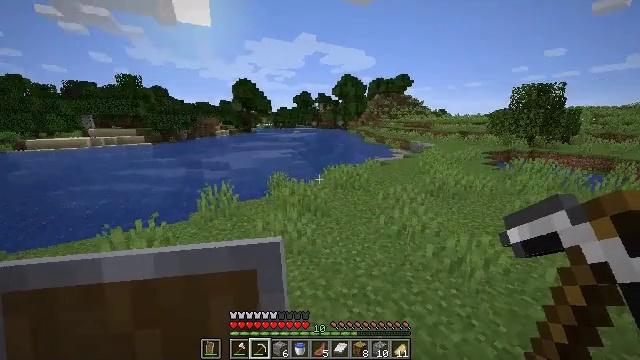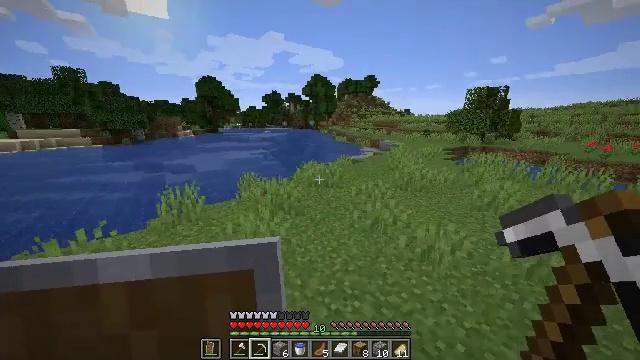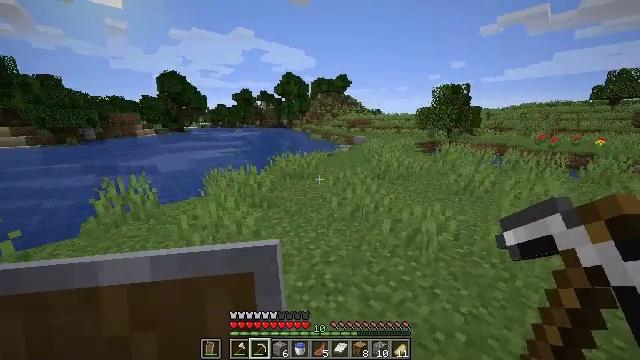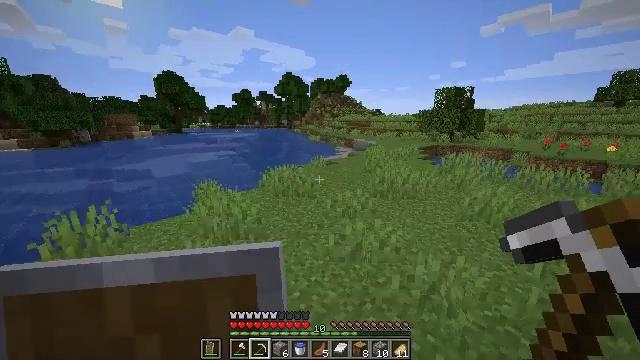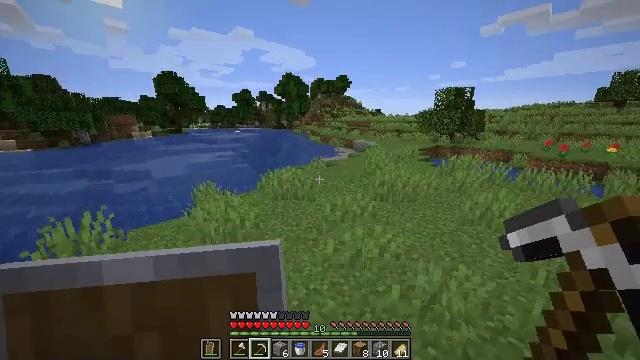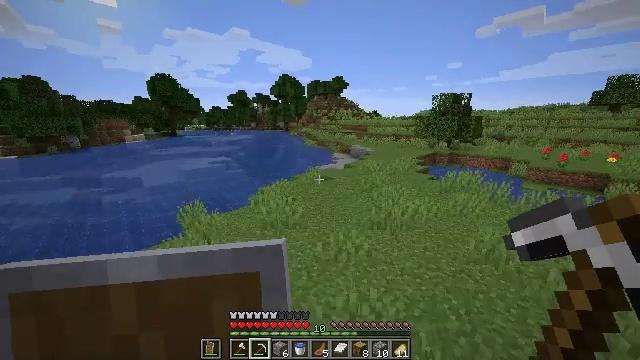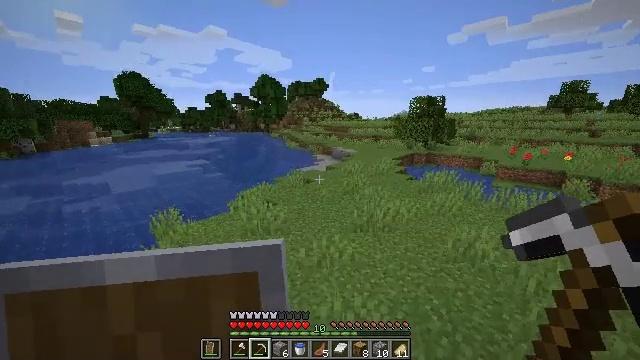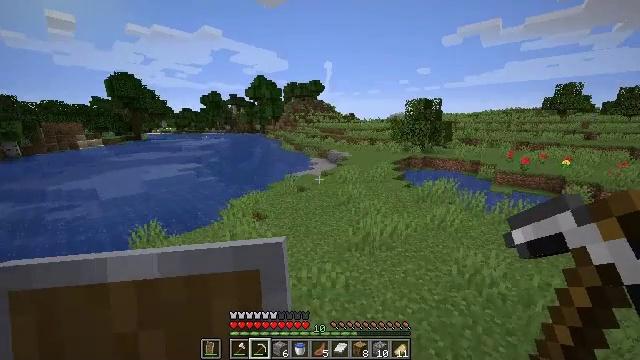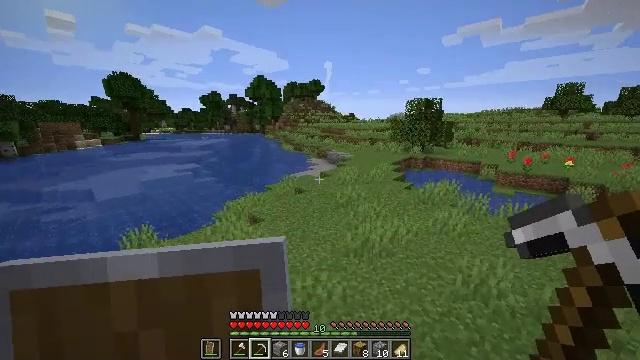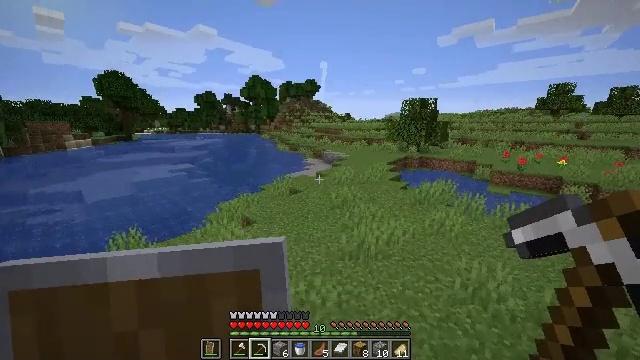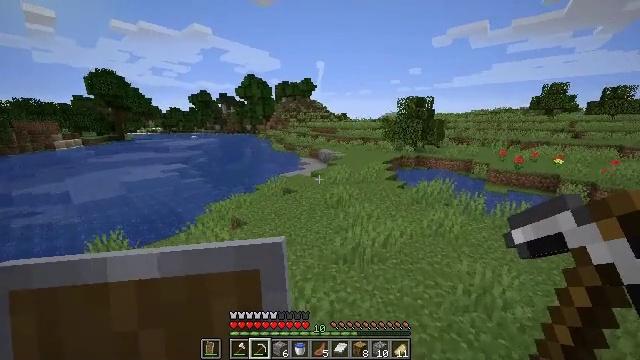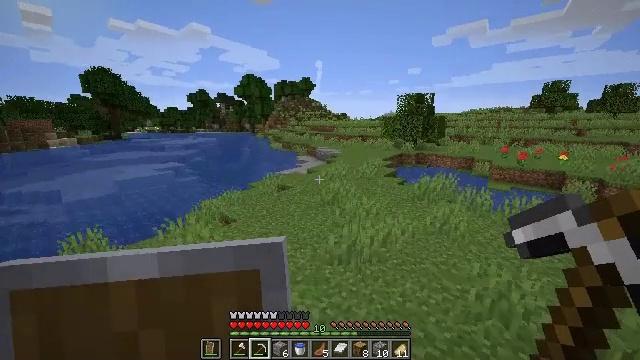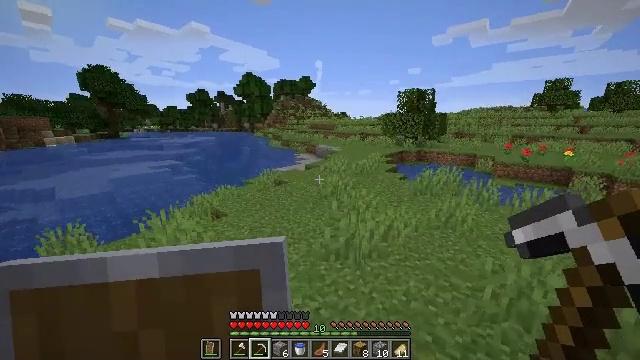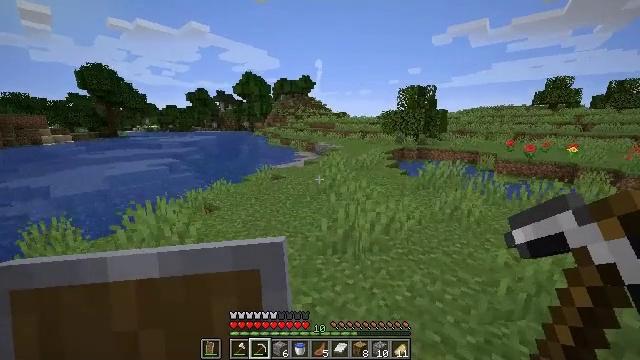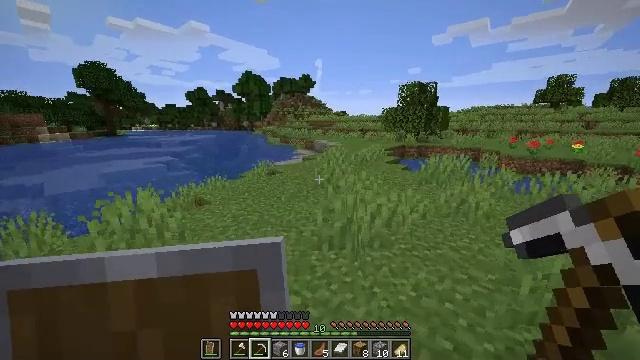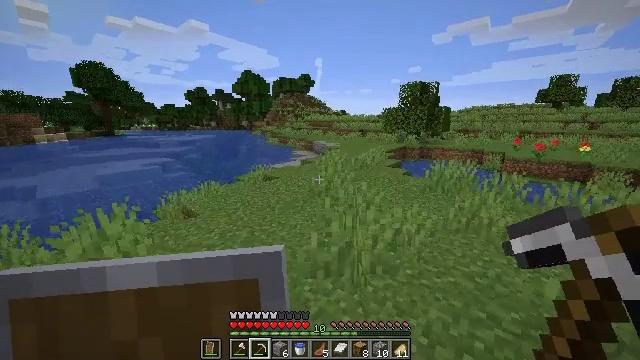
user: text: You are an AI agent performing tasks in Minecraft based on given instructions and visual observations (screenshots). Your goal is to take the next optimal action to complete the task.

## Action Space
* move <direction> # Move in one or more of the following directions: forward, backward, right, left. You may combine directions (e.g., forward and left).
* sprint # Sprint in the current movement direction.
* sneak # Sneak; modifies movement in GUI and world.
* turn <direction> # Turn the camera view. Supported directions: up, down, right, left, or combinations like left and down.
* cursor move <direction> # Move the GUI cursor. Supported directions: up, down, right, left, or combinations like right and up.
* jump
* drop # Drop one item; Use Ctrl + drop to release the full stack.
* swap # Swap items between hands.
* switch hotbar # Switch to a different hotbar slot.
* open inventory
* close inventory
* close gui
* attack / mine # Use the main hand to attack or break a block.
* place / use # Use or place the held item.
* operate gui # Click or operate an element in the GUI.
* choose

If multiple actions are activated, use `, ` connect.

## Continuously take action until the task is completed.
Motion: motion action
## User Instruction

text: Remove iron ore from the inventory.
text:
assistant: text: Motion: move forward and move right, sprint, turn right, jump
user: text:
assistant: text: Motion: move forward and move right, sprint, turn right, jump
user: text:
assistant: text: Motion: move forward and move right, sprint, jump
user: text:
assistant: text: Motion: move forward and move right, sprint, jump
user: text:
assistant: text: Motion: move forward and move right, sprint, jump
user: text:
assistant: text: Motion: move forward and move right, sprint, turn right, jump
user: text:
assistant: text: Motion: move forward and move right, sprint, jump
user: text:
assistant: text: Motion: move forward and move right, sprint, jump
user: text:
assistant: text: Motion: move forward and move right, sprint, turn right, jump
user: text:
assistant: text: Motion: move forward and move right, sprint, jump
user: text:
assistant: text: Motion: move forward, sprint, jump
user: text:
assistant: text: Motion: move forward, sprint, jump
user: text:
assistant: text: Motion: move forward, sprint, jump
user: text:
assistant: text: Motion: move forward, sprint, jump
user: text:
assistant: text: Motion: move forward, sprint, jump
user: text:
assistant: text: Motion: move forward, sprint, jump
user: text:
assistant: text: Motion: move forward, sprint, jump
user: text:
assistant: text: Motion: move forward, sprint, jump
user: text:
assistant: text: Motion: move forward, sprint, jump
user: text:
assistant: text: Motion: move forward, sprint, jump
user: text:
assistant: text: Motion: move forward, sprint, jump
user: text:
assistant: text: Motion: move forward, sprint, jump
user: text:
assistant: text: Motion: move forward, sprint, jump
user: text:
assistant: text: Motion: move forward, sprint, turn right, jump
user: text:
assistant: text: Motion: move forward, sprint, jump
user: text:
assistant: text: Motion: move forward, sprint, jump
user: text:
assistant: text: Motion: move forward, sprint, jump
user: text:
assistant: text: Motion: move forward, sprint, jump
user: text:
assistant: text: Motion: move forward, sprint, jump
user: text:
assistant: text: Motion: move forward, sprint, jump